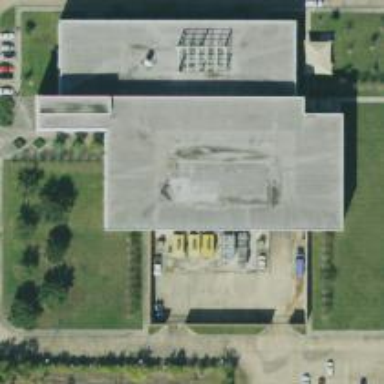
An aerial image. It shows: Government office building.